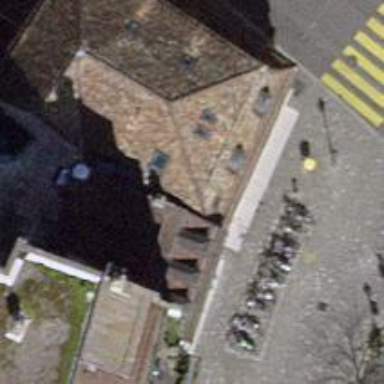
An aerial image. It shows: Restaurant.